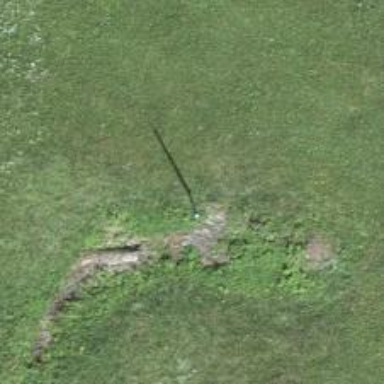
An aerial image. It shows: Power pole.